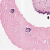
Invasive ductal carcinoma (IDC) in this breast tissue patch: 0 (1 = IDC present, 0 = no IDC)